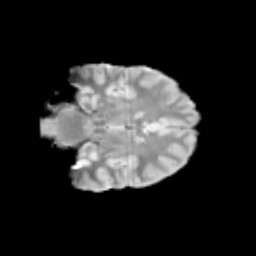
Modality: T2w
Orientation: coronal
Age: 13
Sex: male
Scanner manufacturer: siemens
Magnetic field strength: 3 T
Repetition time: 3.8 s
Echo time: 0.07 s